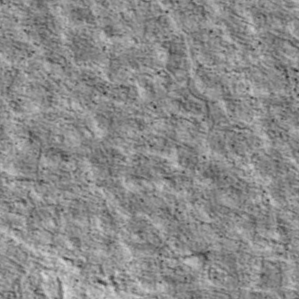
Label: non_frost